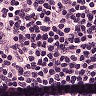
Metastatic tissue present: no